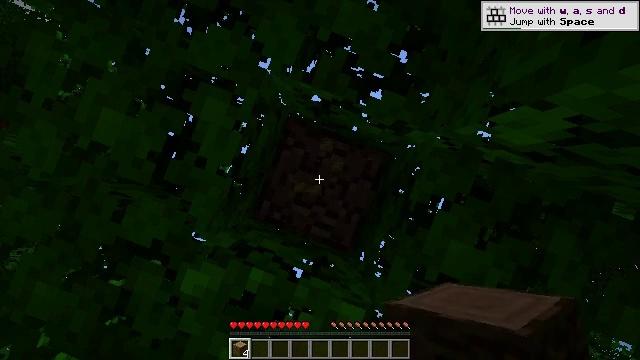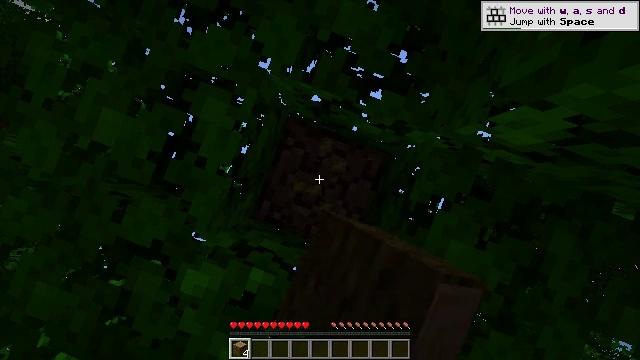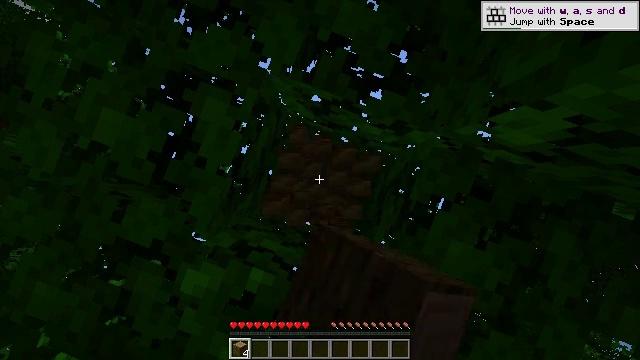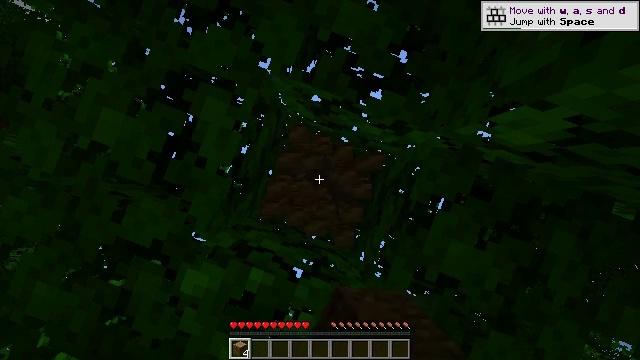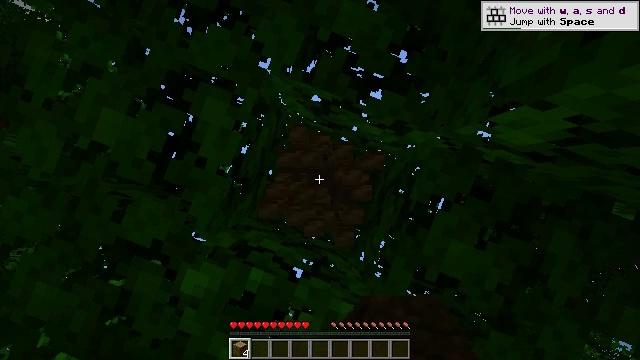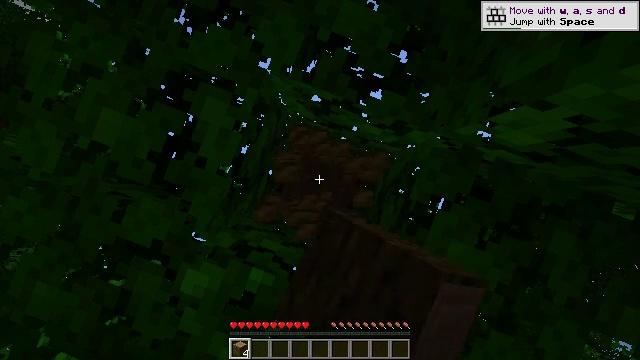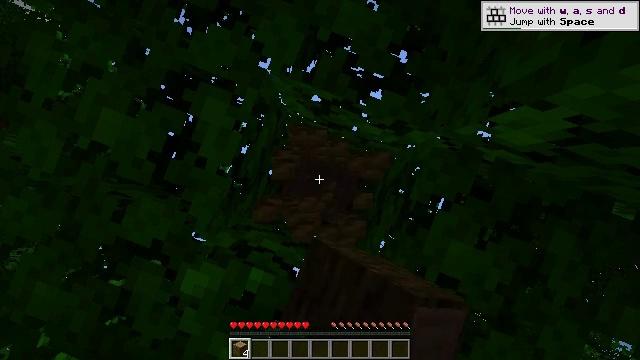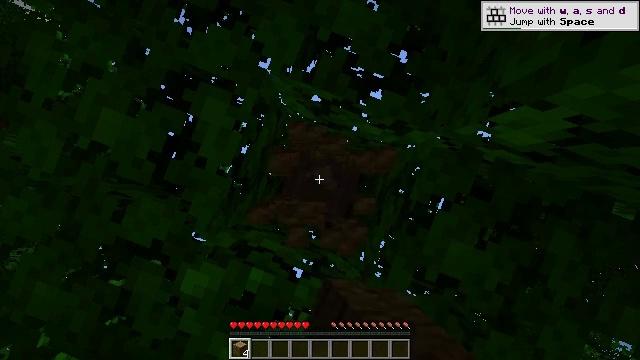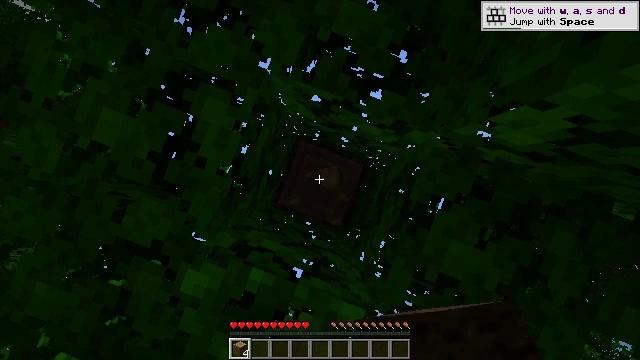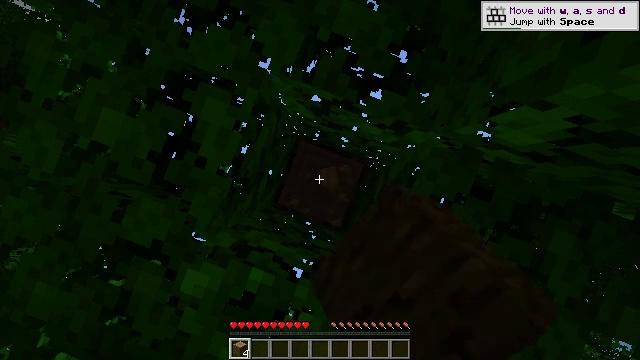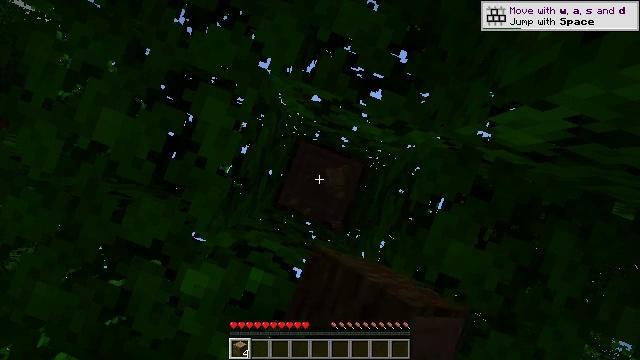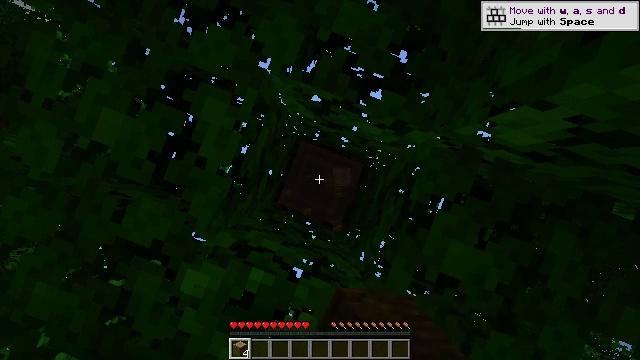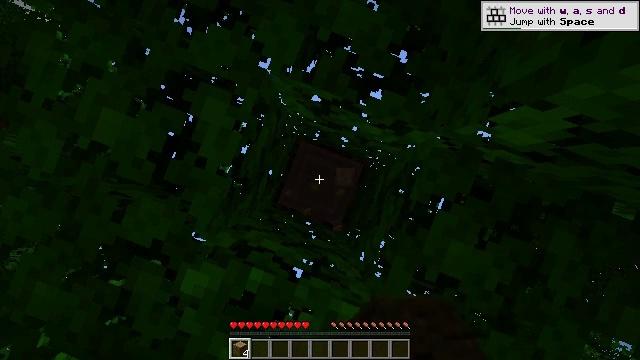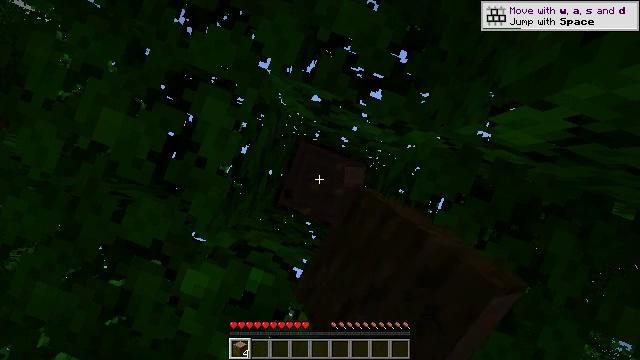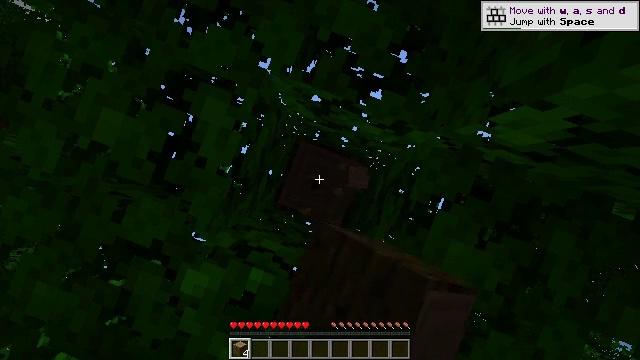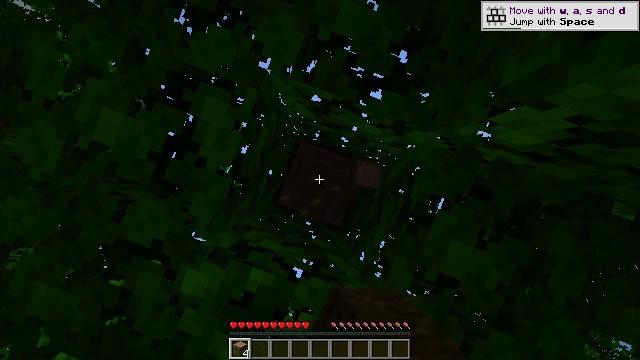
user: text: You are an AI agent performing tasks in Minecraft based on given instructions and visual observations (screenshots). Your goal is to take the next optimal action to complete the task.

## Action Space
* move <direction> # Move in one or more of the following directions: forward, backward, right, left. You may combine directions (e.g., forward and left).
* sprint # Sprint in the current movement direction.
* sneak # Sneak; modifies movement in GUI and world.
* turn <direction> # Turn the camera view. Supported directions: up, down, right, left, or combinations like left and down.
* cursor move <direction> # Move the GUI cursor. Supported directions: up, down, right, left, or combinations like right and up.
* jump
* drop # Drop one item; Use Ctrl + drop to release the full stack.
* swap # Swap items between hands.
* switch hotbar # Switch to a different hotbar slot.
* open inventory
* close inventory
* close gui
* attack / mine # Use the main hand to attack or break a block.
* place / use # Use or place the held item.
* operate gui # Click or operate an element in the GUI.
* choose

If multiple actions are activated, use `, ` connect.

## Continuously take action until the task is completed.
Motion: motion action
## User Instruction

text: Chop down a jungle log from the jungle tree.
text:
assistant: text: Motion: attack / mine
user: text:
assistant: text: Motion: attack / mine
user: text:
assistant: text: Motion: attack / mine
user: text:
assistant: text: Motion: attack / mine
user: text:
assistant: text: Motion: attack / mine
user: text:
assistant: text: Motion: attack / mine
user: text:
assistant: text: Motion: attack / mine
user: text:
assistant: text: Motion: attack / mine
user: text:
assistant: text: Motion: attack / mine
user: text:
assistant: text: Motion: attack / mine
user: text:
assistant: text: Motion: attack / mine
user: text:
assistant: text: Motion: attack / mine
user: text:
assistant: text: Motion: attack / mine
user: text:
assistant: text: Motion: attack / mine
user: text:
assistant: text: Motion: attack / mine
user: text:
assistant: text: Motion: attack / mine
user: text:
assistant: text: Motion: attack / mine
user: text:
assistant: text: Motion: attack / mine
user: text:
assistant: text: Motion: attack / mine
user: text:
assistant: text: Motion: attack / mine
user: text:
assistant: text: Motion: attack / mine
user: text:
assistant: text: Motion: attack / mine
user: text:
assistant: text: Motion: attack / mine
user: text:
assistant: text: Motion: attack / mine
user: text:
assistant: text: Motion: attack / mine
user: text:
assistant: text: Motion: attack / mine
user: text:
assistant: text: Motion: attack / mine
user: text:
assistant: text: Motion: attack / mine
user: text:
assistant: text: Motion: attack / mine
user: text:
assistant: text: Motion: attack / mine